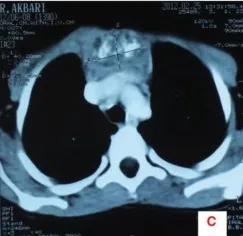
C: Chest CT scan shows a heterogeneous mass in the manubrium of the sternum composed of soft tissue and bone components.
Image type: radiology (ct)